Question: So I am trying to make a stacked bar graph with bar width mapped to a variable; but I want the spacing between my bars to be constant.
Does anyone know how to make the spacing constant between the bars?
Right now I've got this:
'''
p<-ggplot(dd, aes(variable, value.y, fill=Date, width=value.x / 15))+ coord_flip() + opts(ylab="")
p1<-p+ geom_bar(stat="identity") + scale_fill_brewer(palette="Dark2") + scale_fill_hue(l=55,c=55)
p2<-p1 + opts(axis.title.x = theme_blank(), axis.title.y = theme_blank())
p2
'''

Thanks in advance.
Here's my data by the way (sorry for the long, bulky dput):
'''
> dput(dd)
structure(list(variable = structure(c(1L, 1L, 1L, 1L, 1L, 3L,
3L, 3L, 3L, 3L, 4L, 4L, 4L, 4L, 4L, 7L, 7L, 7L, 7L, 7L, 2L, 2L,
2L, 2L, 2L, 6L, 6L, 6L, 6L, 6L, 5L, 5L, 5L, 5L, 5L, 9L, 9L, 9L,
9L, 9L, 8L, 8L, 8L, 8L, 8L), .Label = c("Alcohol and Tobacco",
"Health and Personal Care", "Clothing", "Energy", "Recreation and Education",
"Household", "Food", "Transportation", "Shelter"), class = "factor", scores = structure(c(2.91,
5.31, 10.08, 15.99, 4.95, 11.55, 11.2, 27.49, 20.6), .Dim = 9L, .Dimnames = list(
c("Alcohol and Tobacco", "Clothing", "Energy", "Food", "Health and Personal Care",
"Household", "Recreation and Education", "Shelter", "Transportation"
)))), value.x = c(2.91, 2.91, 2.91, 2.91, 2.91, 5.31, 5.31,
5.31, 5.31, 5.31, 10.08, 10.08, 10.08, 10.08, 10.08, 15.99, 15.99,
15.99, 15.99, 15.99, 4.95, 4.95, 4.95, 4.95, 4.95, 11.55, 11.55,
11.55, 11.55, 11.55, 11.2, 11.2, 11.2, 11.2, 11.2, 27.49, 27.49,
27.49, 27.49, 27.49, 20.6, 20.6, 20.6, 20.6, 20.6), Date = structure(c(5L,
4L, 3L, 2L, 1L, 5L, 4L, 3L, 2L, 1L, 5L, 4L, 3L, 2L, 1L, 5L, 4L,
3L, 2L, 1L, 5L, 4L, 3L, 2L, 1L, 5L, 4L, 3L, 2L, 1L, 5L, 4L, 3L,
2L, 1L, 5L, 4L, 3L, 2L, 1L, 5L, 4L, 3L, 2L, 1L), .Label = c("<PHONE>",
"2001-2006", "2007-2010", "2010-2011", "2012 Jan - May"), class = "factor"),
value.y = c(2.1, 2.5, 7.6, 21.7, 2.8, 1.5, 0.3, -4.1, -4.2,
4.7, 3, 16.9, 1.9, 32.8, 23.9, 3.2, 4.6, 11.3, 8.9, 12.9,
1.7, 2, 7.8, 5.9, 10, 1.9, 2.1, 5.6, 2.2, 9.9, 1.4, 1.3,
2.2, 0.6, 17.3, 1.1, 2.3, 6.4, 13.1, 10, 4.3, 7.6, 0.9, 15.2,
20.5)), .Names = c("variable", "value.x", "Date", "value.y"
), row.names = c(NA, -45L), class = "data.frame")
'''
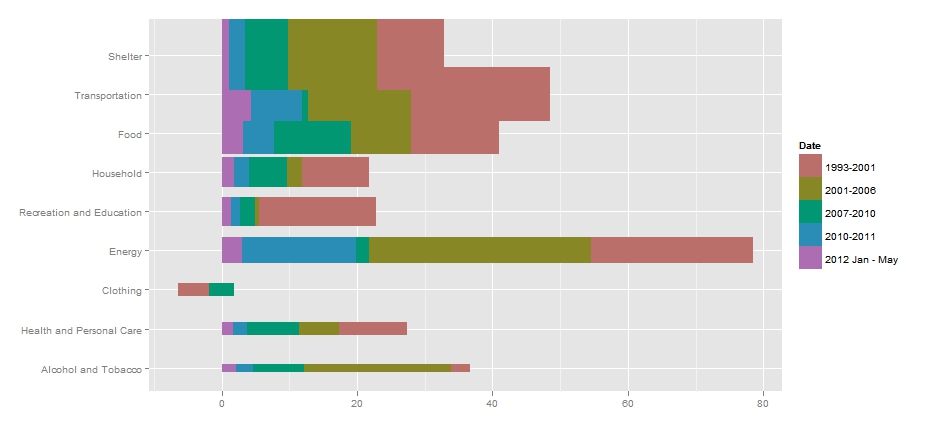
Answer: Attempt # 2.
I'm tricking ggplot2 into writing a continuous scale as categorical.
'''
# The numbers for tmp I calculated by hand. Not sure how to program
# this part but the math is
# last + half(previous_width) + half(current_width)
# Change the 1st number in cumsum to adjust the between category width
'''
'tmp <- c(2.91,7.02,14.715,27.75,38.22,46.47,57.845,77.19,101.235) + cumsum(rep(5,9))'
'''
dd$x.pos1 <- rep(tmp,each=5)
ggplot(dd,aes(x=x.pos1,y=value.y,fill=Date)) +
geom_bar(aes(width=value.x),stat="identity",position="stack") +
scale_x_continuous(breaks=tmp,labels=levels(dd$variable)) +
coord_flip()
'''

For good measure you're probably going to want to adjust the text size. That's done with '... + opts(axis.text.y=theme_text(size=12))'